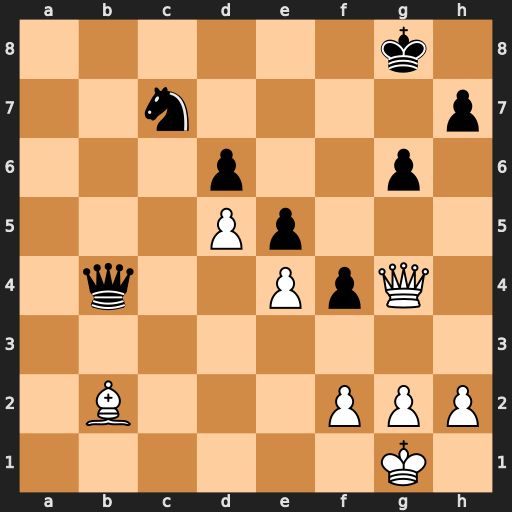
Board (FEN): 6k1/2n4p/3p2p1/3Pp3/1q2PpQ1/8/1B3PPP/6K1
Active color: w
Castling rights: -
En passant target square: -
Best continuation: Qc8+ Kf7 Qxc7+